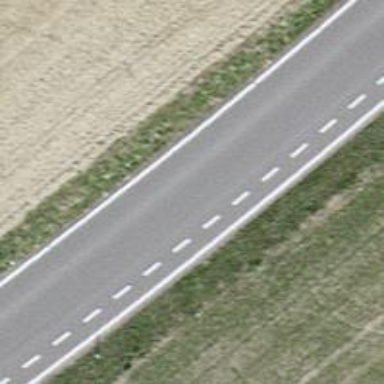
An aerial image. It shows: Tertiary road with asphalt surface.